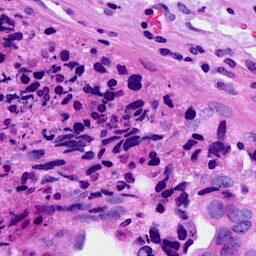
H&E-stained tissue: Breast